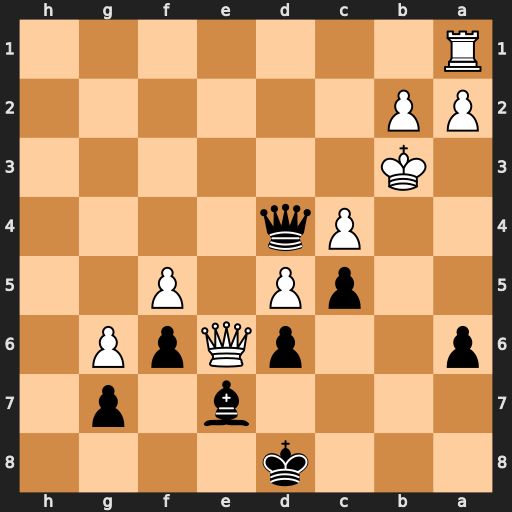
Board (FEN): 3k4/4b1p1/p2pQpP1/2pP1P2/2Pq4/1K6/PP6/R7
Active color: b
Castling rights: -
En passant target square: -
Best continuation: Qd3+ Ka4 Qxc4+ Ka3 Qb4#